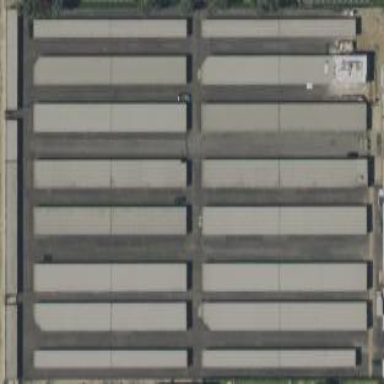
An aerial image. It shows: Storage rental shop.